Question: Any ideas where the underlying word "null" may be coming from? This only appears on certain devices, most devices I've tested do not have this underlying word. Below is a partial screen shot showing the issue with the word "null" in my layout:

EDITED: Here is the xml:
'''
<TextView
android:id="@+id/day"
android:layout_width="wrap_content"
android:layout_height="wrap_content"
android:ellipsize="end"
android:text="DAY: "
style="@style/ForecastLayout.Detail.DayTextSizeBold"/>
'''
and the code that populates it:
TextView dayTitle_tv = (TextView)v.findViewById(R.id.day);
buf = mContext.getApplicationContext().getResources().getString(R.string.day).toUpperCase();
'''
dayTitle_tv.setText(buf + ":");
'''
I do the same thing for the titles seen at the bottom of the screen image I uploaded:
'''
// headings
// precip
tv = (TextView)v.findViewById(R.id.precip_title);
tv.setText(mContext.getApplicationContext().getResources().getString(R.string.precip).toUpperCase());
// day
tv = (TextView)v.findViewById(R.id.day_title);
tv.setText(mContext.getApplicationContext().getResources().getString(R.string.day).toUpperCase());
// night
tv = (TextView)v.findViewById(R.id.night_title);
tv.setText(mContext.getApplicationContext().getResources().getString(R.string.night).toUpperCase());
'''
and I do not get the "null" underlying. Hmmm?
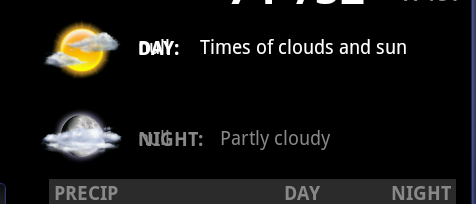
Answer: I needed initialize my variable to something other than "null". I didn't see that another developer had initialized this variable to "null". I changed this to an empty string and the problem is solved!